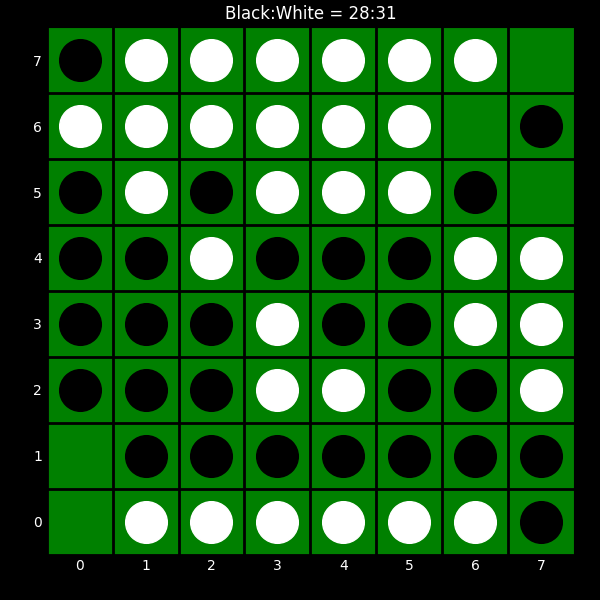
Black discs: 28
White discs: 31